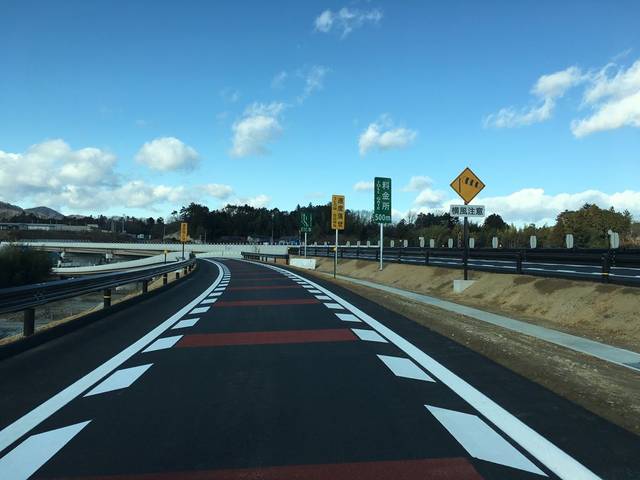
Region: Japan
Coordinates: 37.782, 140.902